Field crop: maize
Growth stage: 2
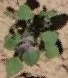
Species: chenopodium